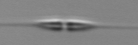
Label: Cylindrotheca